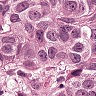
Metastatic tissue present: yes